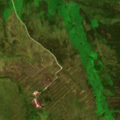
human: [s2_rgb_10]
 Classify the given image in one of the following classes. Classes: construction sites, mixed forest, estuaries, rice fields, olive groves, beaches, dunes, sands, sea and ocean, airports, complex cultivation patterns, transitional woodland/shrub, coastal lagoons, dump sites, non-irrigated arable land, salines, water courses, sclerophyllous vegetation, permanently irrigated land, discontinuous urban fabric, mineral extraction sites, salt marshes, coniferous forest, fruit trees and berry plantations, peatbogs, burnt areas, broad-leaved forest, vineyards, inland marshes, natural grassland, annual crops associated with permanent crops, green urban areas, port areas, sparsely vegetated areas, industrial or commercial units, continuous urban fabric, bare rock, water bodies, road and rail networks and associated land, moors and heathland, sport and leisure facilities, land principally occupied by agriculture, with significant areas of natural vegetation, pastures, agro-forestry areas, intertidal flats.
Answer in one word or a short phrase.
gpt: moors and heathland, peatbogs